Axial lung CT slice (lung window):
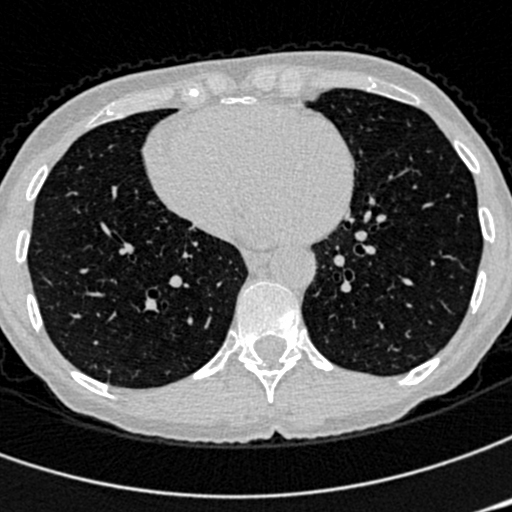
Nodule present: no